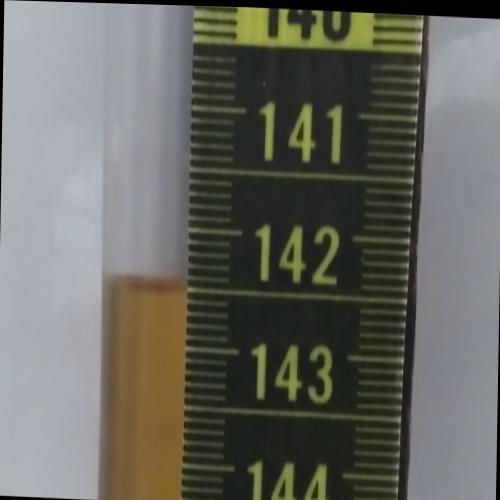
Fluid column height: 142.5 cm